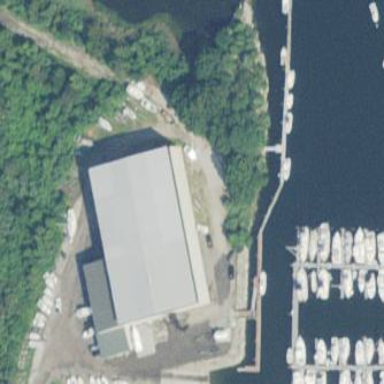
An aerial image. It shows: Marina on leisure land.